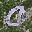
Label: 0